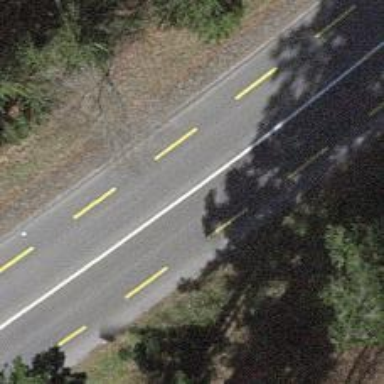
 equipped with cycle lanes on both sides."